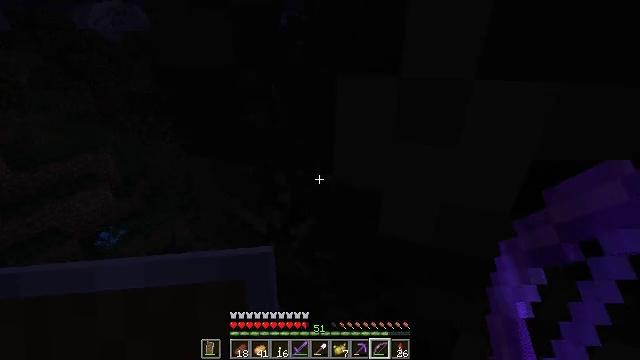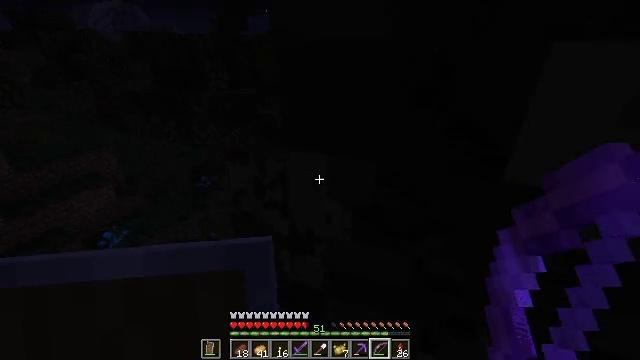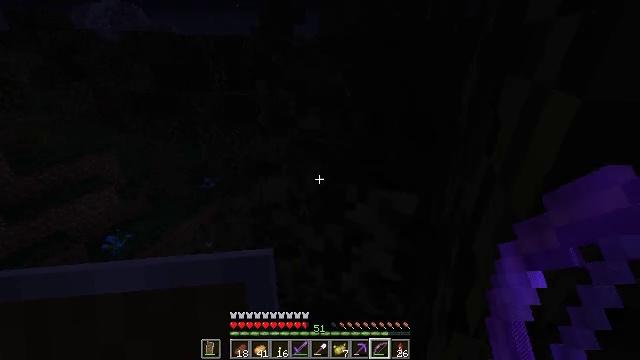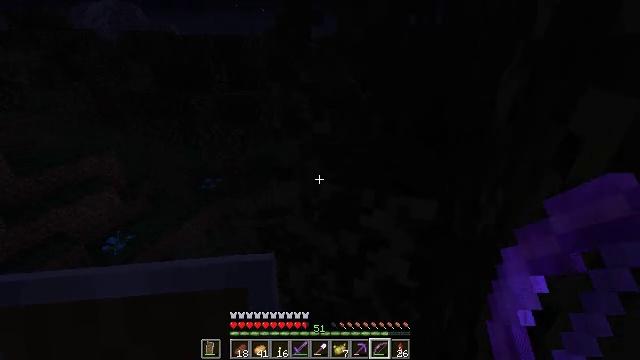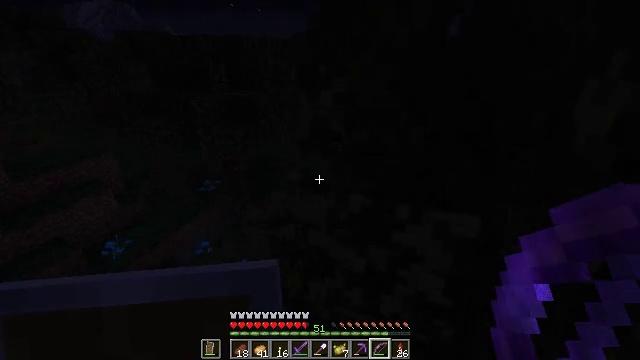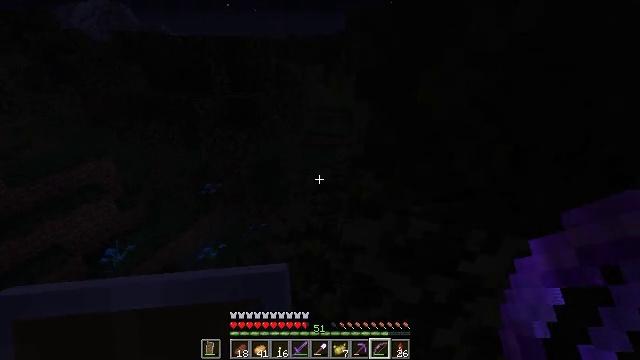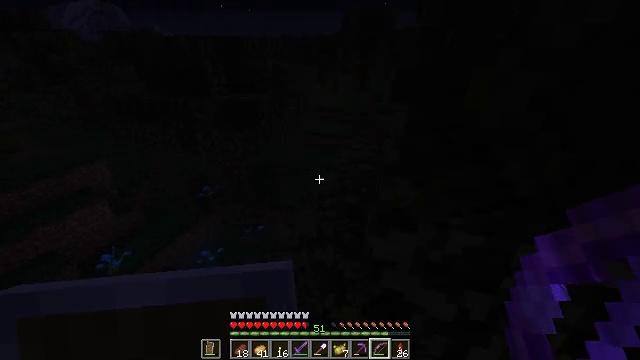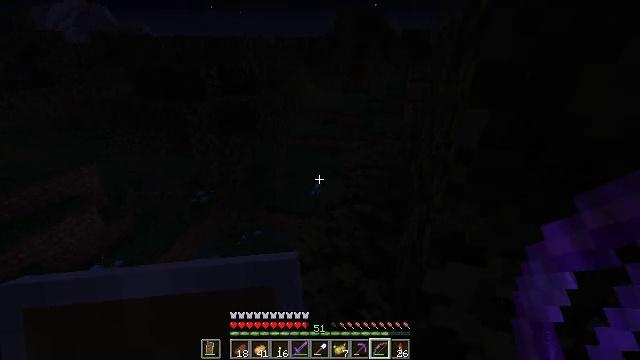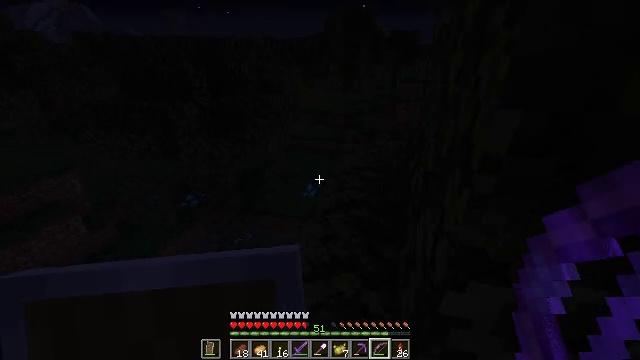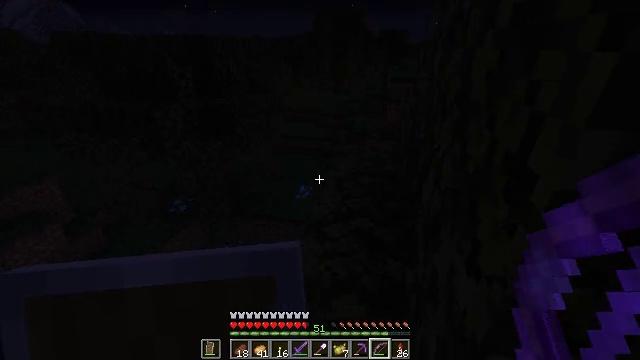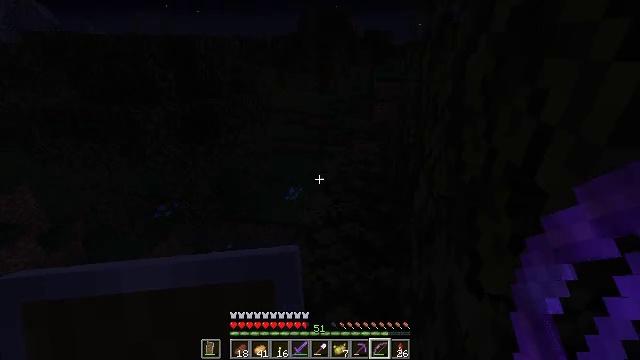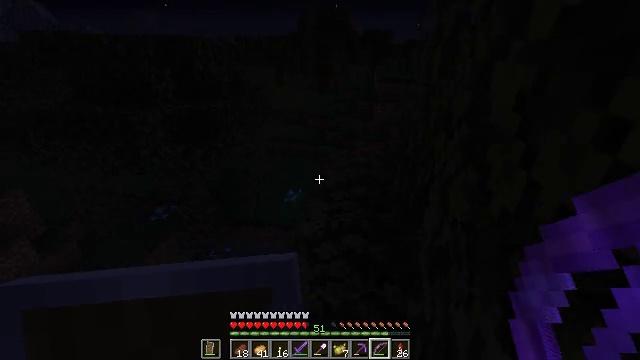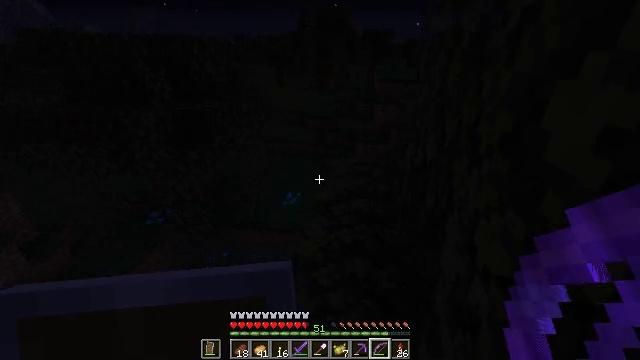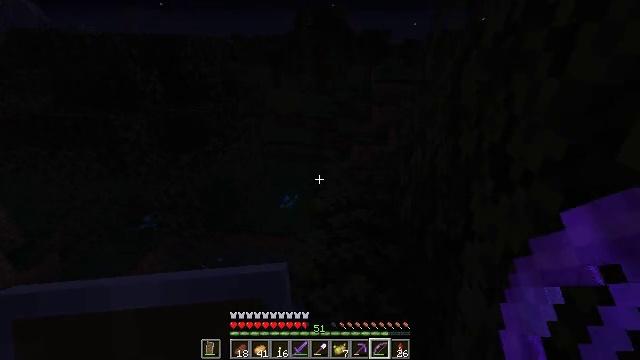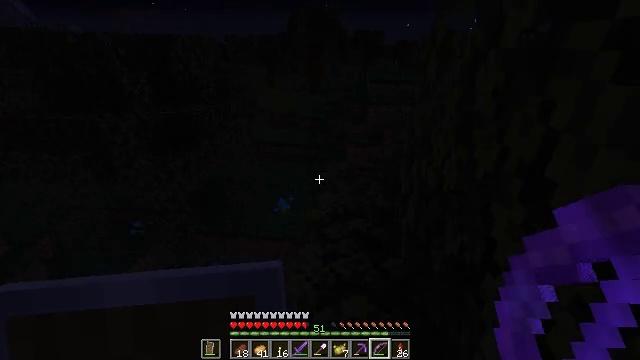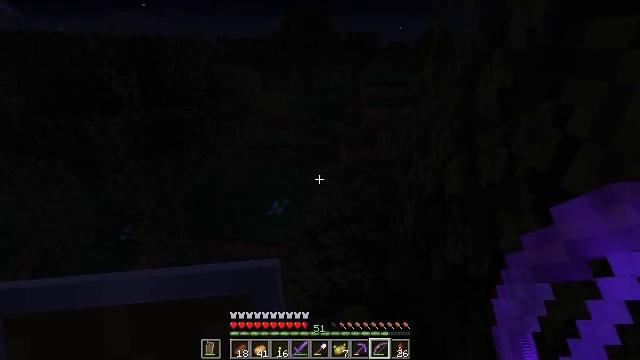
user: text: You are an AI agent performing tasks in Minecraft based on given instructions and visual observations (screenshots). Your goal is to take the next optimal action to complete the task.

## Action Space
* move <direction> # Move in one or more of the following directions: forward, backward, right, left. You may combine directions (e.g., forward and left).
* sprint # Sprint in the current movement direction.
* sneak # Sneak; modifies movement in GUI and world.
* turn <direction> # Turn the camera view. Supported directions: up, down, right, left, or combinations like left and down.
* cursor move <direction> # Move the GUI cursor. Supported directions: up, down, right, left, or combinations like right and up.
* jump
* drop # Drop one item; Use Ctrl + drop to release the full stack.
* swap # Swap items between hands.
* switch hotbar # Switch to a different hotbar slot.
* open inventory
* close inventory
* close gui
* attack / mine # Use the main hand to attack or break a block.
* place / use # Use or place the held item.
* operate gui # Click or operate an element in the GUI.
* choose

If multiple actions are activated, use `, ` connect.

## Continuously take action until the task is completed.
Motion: motion action
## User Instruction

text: Hunt mobs.
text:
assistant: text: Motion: move forward and move left
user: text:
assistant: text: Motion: move forward and move left
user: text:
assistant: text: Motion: move forward and move left
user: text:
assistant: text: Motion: move forward and move left
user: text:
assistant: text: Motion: move forward and move left
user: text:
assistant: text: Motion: move forward and move left, turn right
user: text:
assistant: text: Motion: move forward, turn right
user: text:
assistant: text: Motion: move forward, turn right
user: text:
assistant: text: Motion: move forward, turn right
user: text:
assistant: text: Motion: move forward, turn right
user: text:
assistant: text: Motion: move forward
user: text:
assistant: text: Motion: move forward
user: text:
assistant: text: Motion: move forward
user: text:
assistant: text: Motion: move forward, turn right
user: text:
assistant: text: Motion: move forward, turn right
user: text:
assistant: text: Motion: move forward, turn right
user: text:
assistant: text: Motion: move forward, turn right
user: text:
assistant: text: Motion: move forward
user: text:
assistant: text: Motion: move forward
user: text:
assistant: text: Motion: move forward, turn right
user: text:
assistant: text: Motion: move forward, turn right
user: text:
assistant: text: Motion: move forward, turn right
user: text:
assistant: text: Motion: move forward
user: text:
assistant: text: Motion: move forward
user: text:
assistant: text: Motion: move forward, turn right
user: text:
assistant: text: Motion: move forward, turn right
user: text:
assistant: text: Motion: move forward, turn right
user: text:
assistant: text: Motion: move forward, turn right
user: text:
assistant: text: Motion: move forward, turn right
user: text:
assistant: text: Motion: move forward, turn right and down